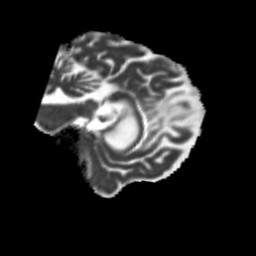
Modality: MD
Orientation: sagittal
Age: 66
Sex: female
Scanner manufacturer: siemens
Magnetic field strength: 3 T
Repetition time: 5.25 s
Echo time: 0.08 s